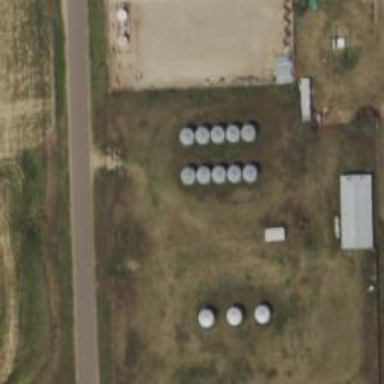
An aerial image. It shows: Silo.